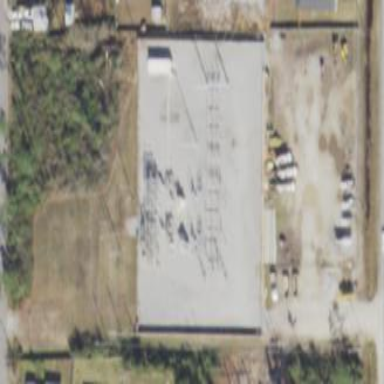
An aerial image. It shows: Outdoor distribution level power substation surrounded by fence.